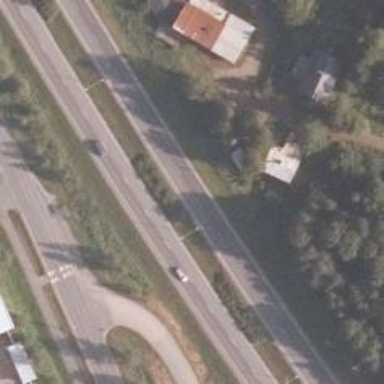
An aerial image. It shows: Asphalt road designated as trunk highway.